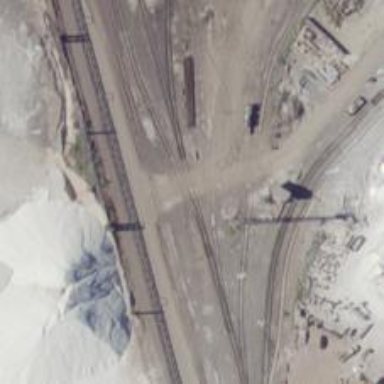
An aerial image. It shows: Railway level crossing.